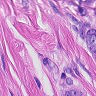
Metastatic tissue present: yes